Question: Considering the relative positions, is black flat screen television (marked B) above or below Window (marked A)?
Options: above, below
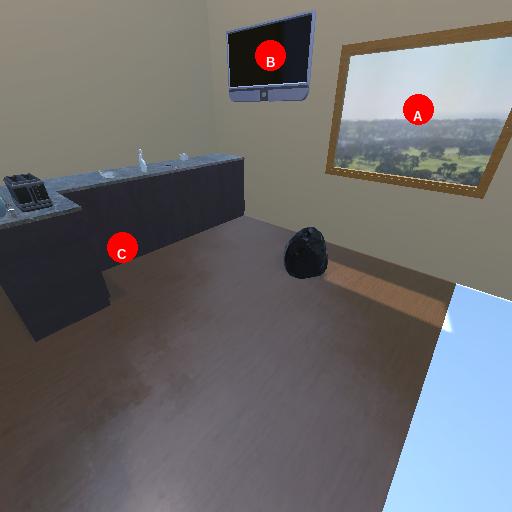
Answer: above